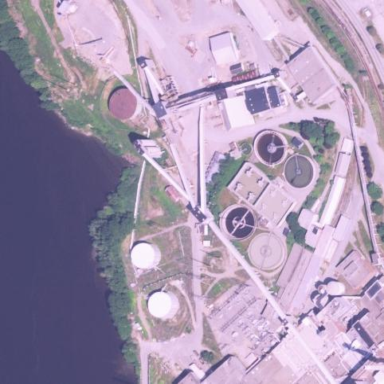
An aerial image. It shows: Industrial area with power plant.